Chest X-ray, AP view. Patient: 46 years old, sex M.
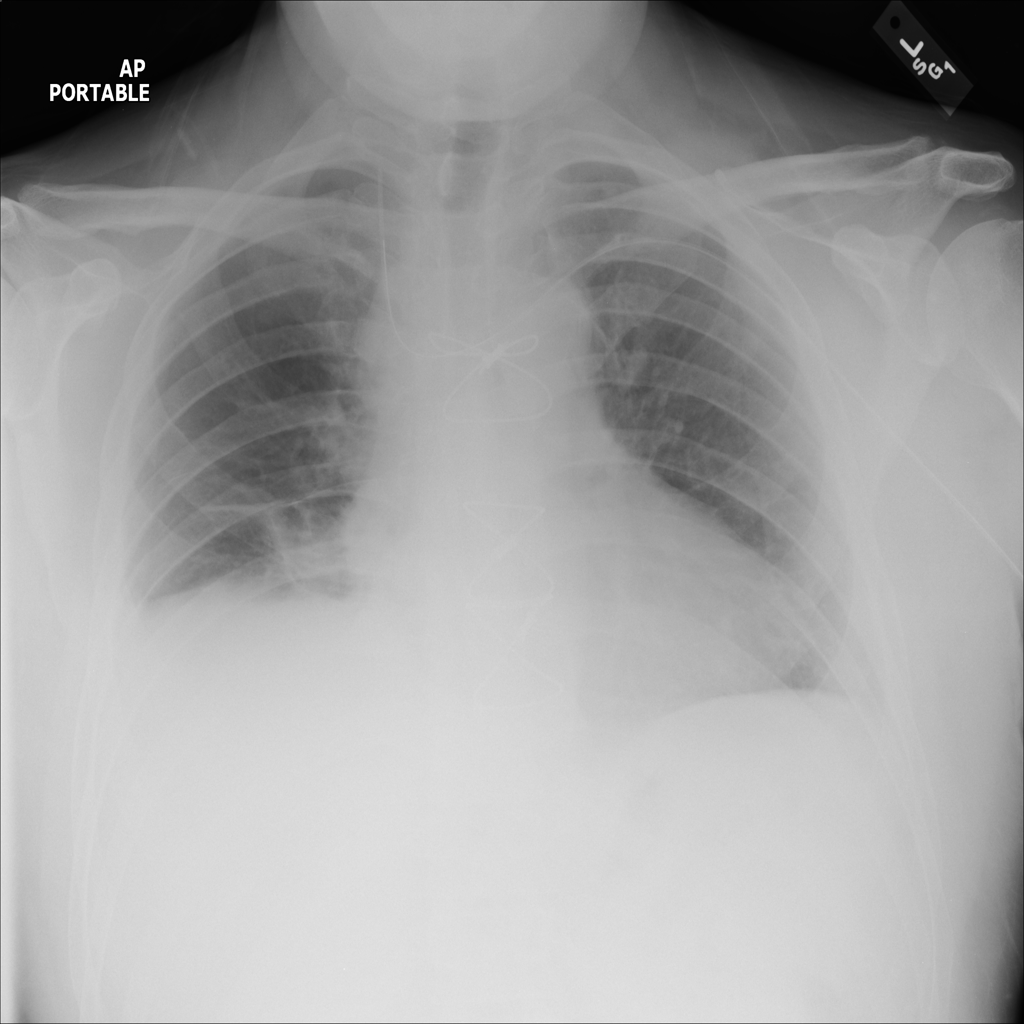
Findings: No Finding